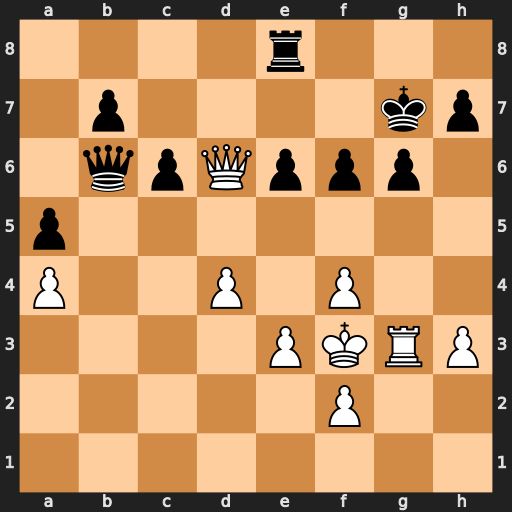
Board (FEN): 4r3/1p4kp/1qpQppp1/p7/P2P1P2/4PKRP/5P2/8
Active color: w
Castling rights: -
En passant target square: -
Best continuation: Qd7+ Kf8 Qxh7